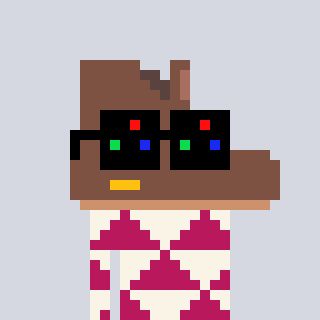
a pixel art character with square black sunglasses, a boot-shaped head and a darkpink-colored body on a cool background